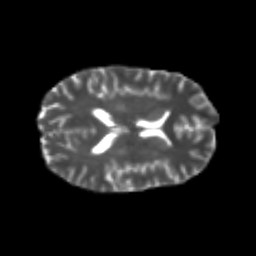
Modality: T2w
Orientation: axial
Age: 25
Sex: female
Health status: healthy
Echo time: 0.074 s